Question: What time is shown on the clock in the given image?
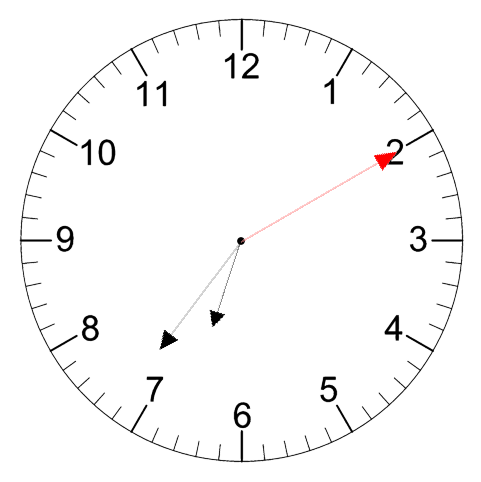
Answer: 06:36:10